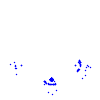
Particle: proton